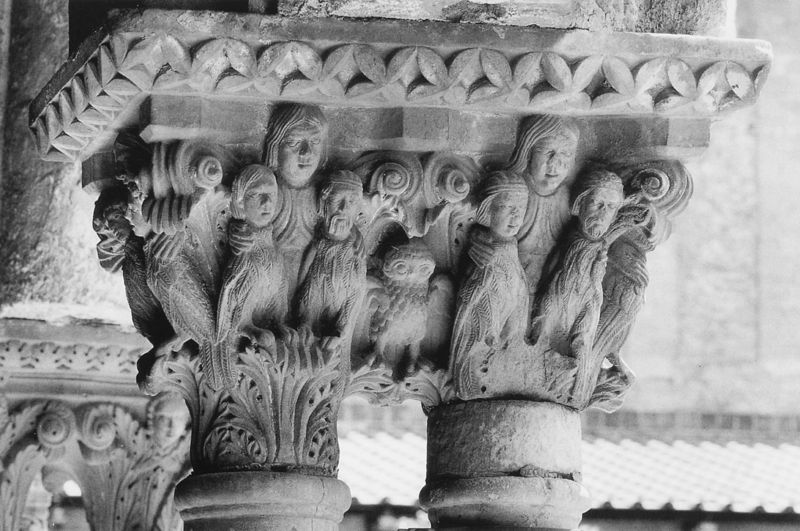
Titel: Kreuzgang
Standort: Monreale, Dom (EU - I - Sizilien)
Schlagwörter: blätter, kämpfer, mann, vogel, menschen, hell, köpfe, männer, säule, säulen, muster, ornament, bart, gesichter, architektur, gesicht, stein, familie, skulptur, relief, zwei, hof, figuren, verzierung, bildhauerei, foto, draußen, kapitelle, kapitell, fries, voluten, christus, volute, schnecke, eule, spirale, kapitel, akanthus, arkanthus, bauelement, dippelt, 1250, veluten, arkanthusblatt, steinaufsatz